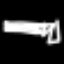
Label: pencil